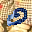
Label: 0